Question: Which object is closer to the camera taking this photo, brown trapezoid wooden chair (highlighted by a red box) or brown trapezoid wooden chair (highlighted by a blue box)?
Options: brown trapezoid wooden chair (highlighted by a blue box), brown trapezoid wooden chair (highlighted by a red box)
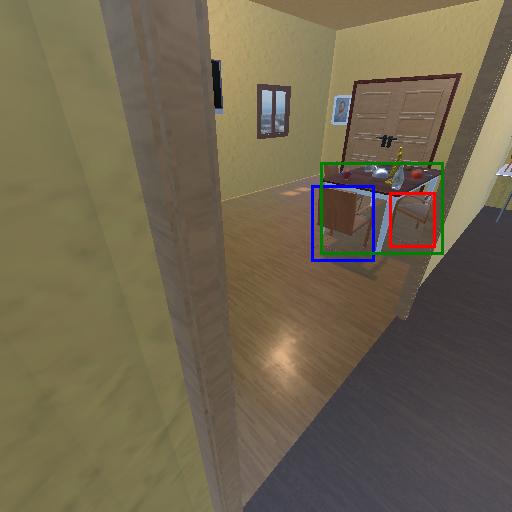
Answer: brown trapezoid wooden chair (highlighted by a blue box)